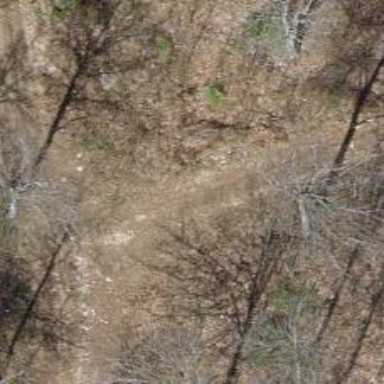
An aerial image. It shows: Unpaved path.